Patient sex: M
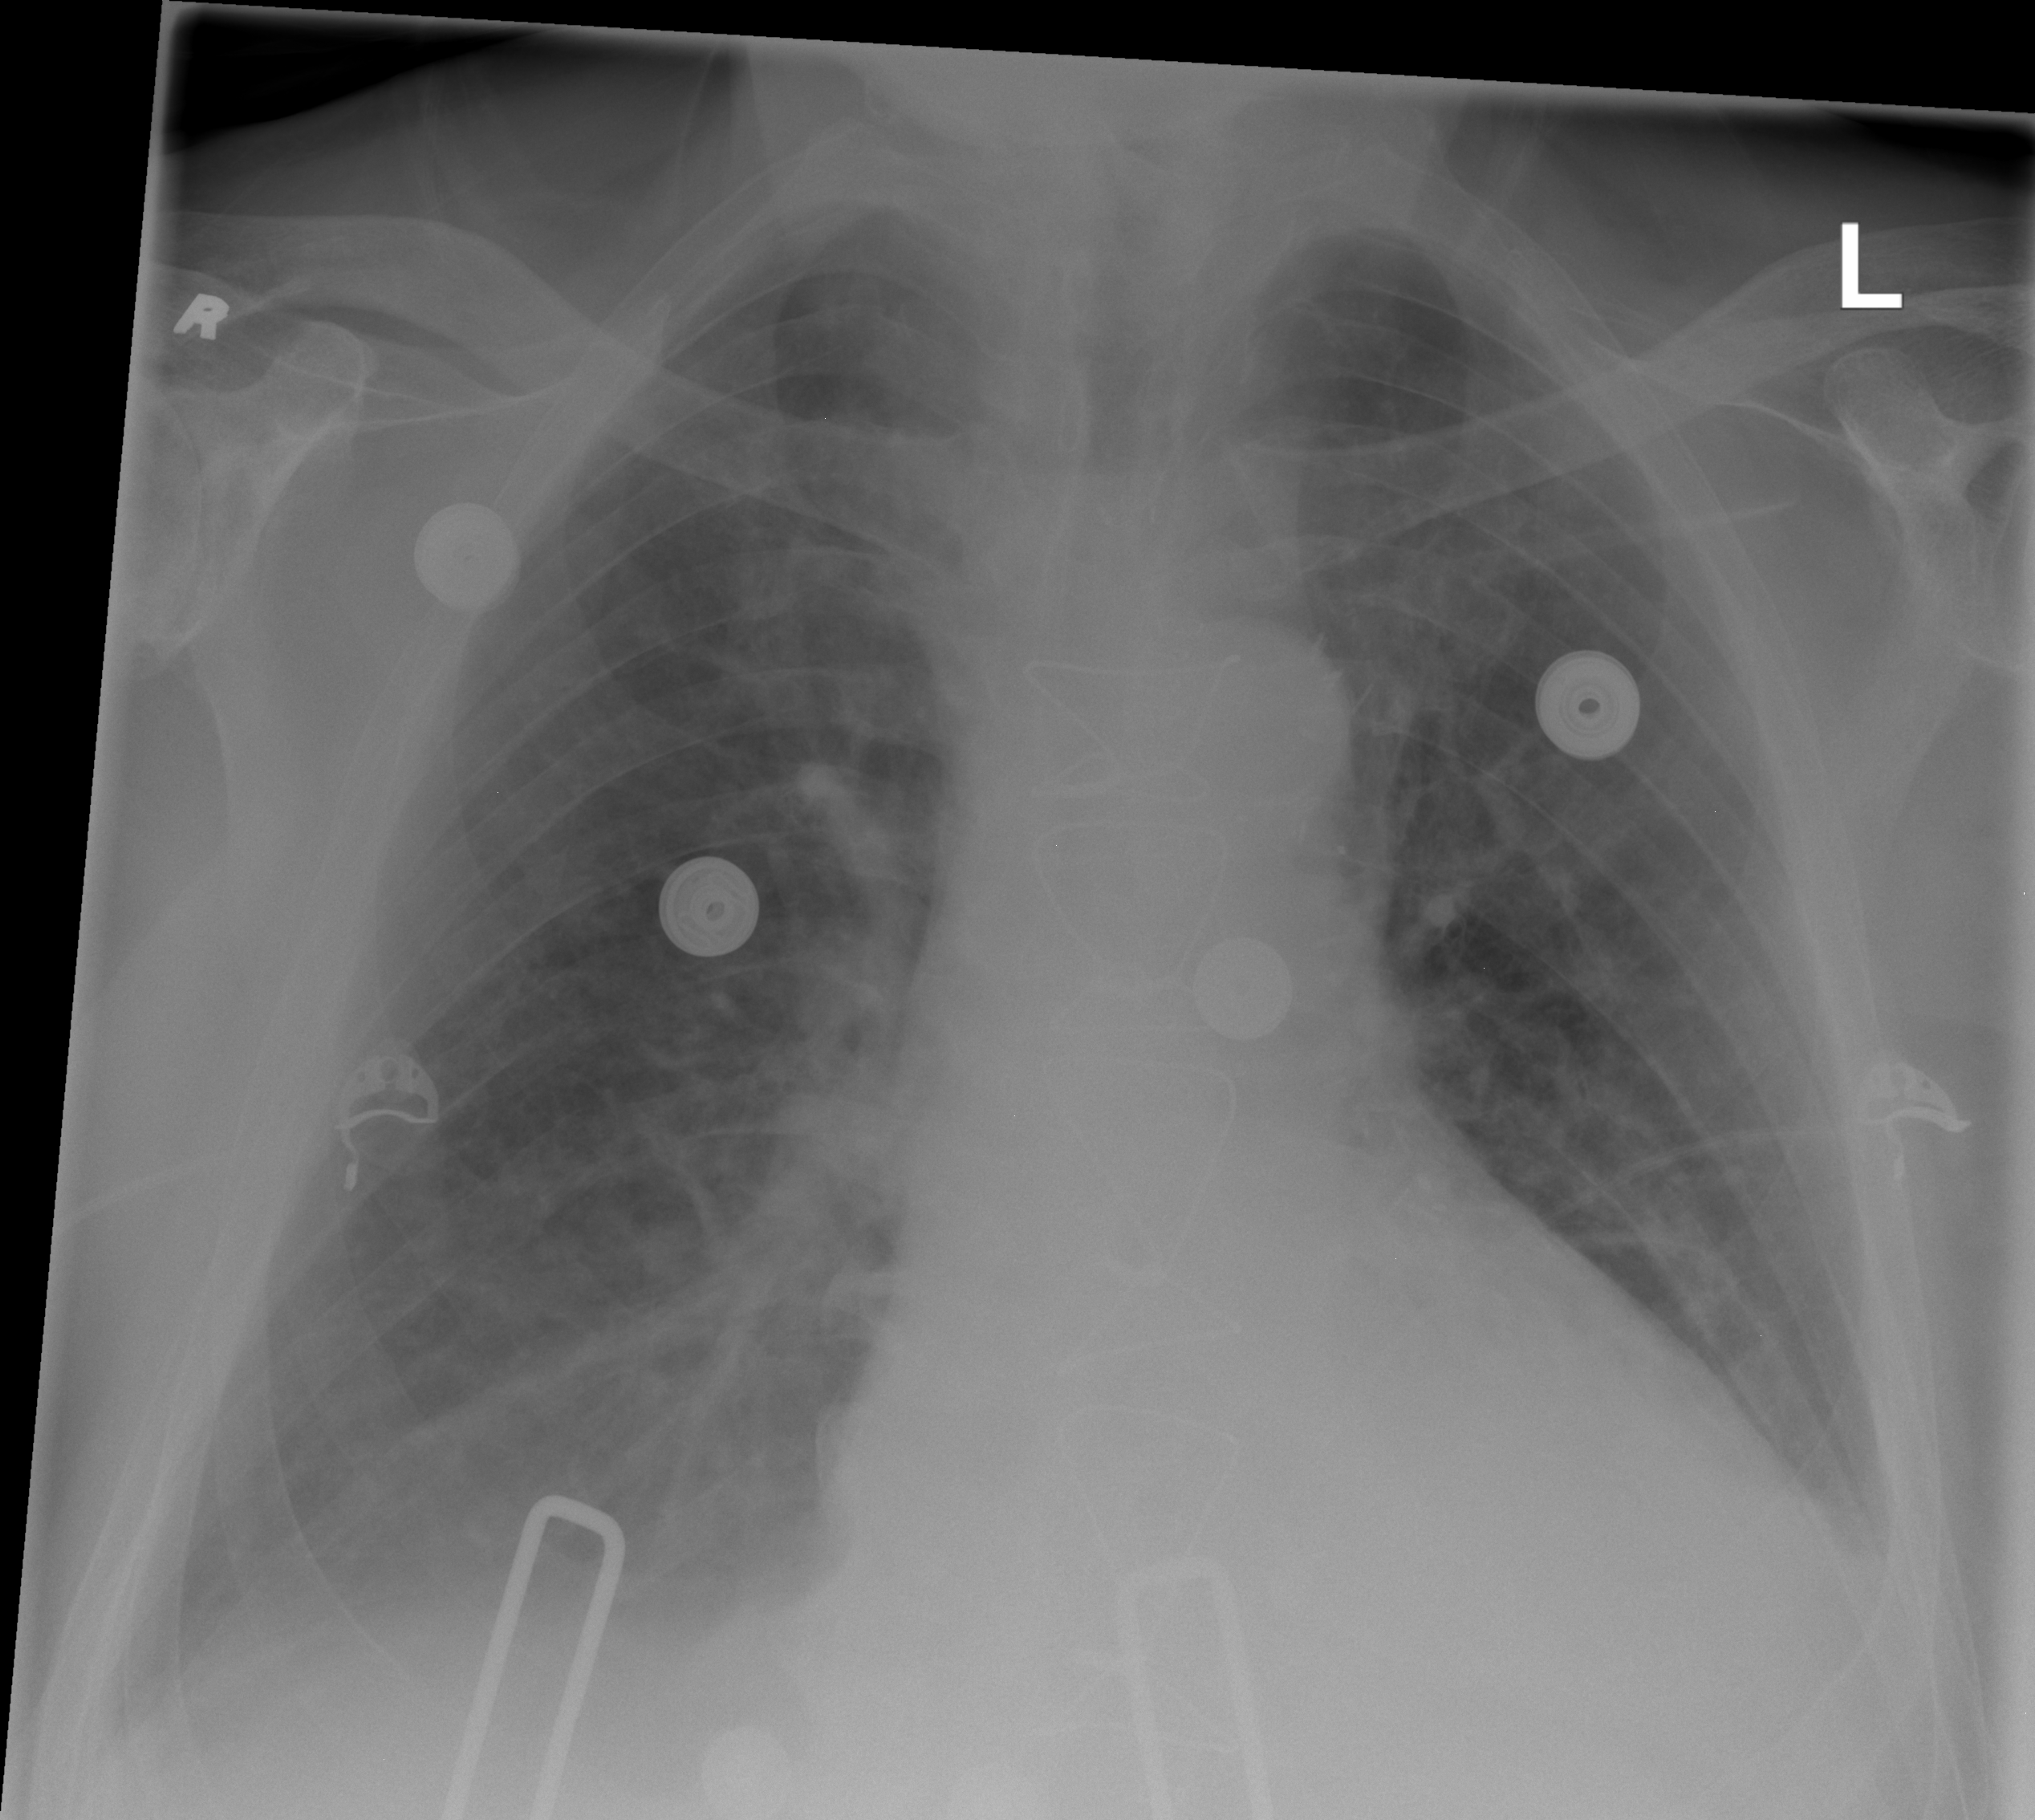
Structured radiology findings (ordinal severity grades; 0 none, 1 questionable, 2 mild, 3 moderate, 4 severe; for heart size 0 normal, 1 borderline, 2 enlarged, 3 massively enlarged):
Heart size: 0
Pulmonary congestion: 2
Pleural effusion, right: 2
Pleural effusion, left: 2
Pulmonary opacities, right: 0
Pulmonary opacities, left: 0
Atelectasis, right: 2
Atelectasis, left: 0